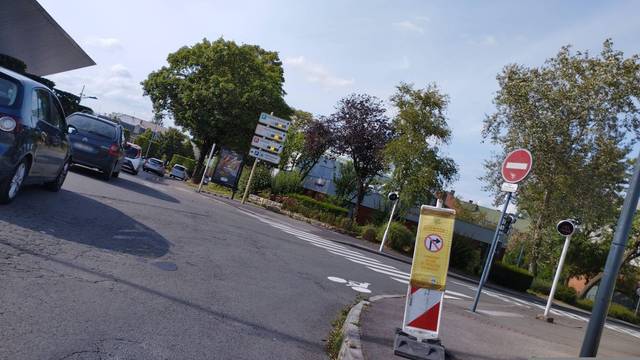
Region: France
Coordinates: 50.285, 2.778